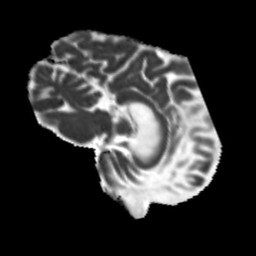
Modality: MD
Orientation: sagittal
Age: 71
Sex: male
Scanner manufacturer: siemens
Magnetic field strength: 3 T
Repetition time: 5.25 s
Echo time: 0.08 s